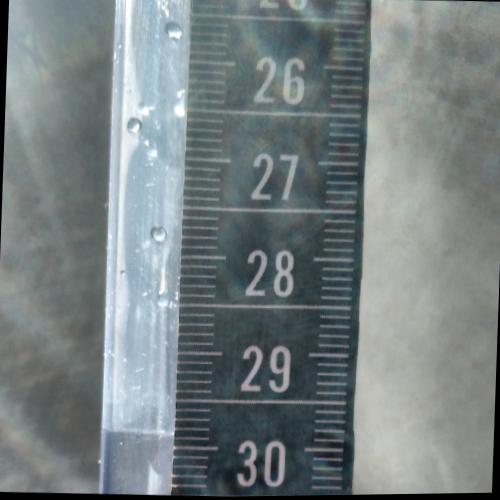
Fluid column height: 29.8 cm